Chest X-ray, PA view. Patient: 33 years old, sex M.
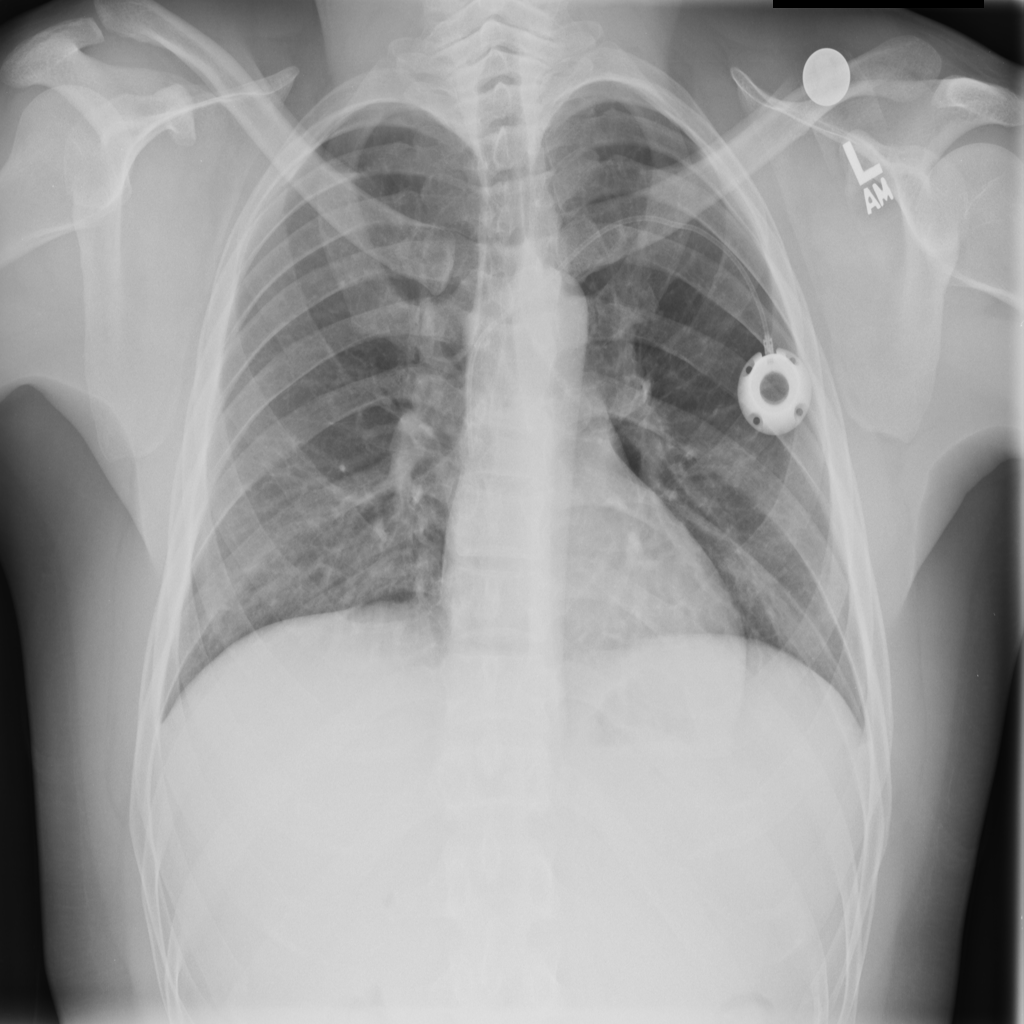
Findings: No Finding